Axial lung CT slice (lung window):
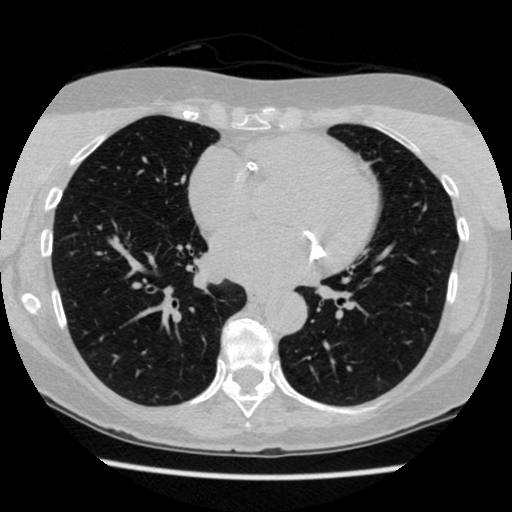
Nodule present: no